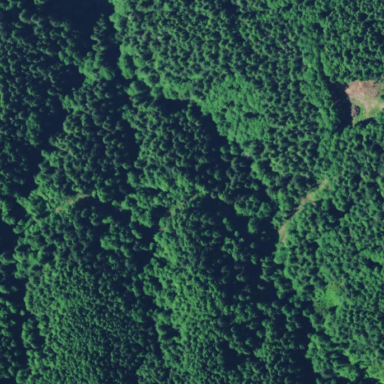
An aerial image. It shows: Evergreen needle-leaved forest.